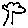
Label: tree